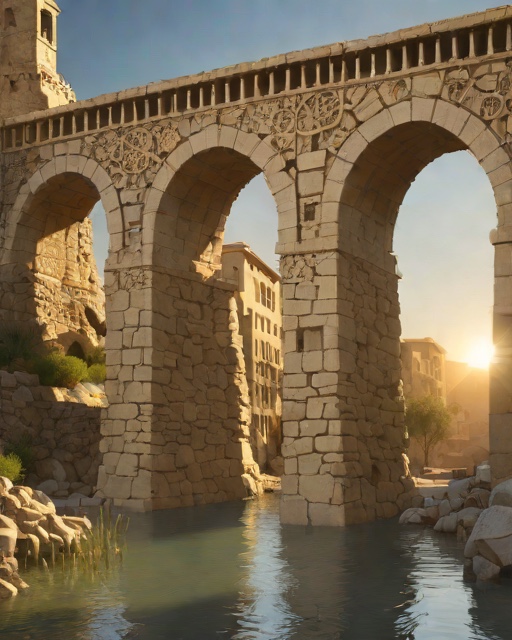
Category: Congratulations